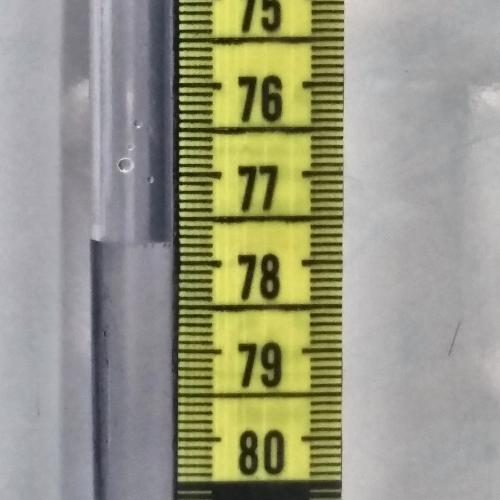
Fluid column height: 77.8 cm